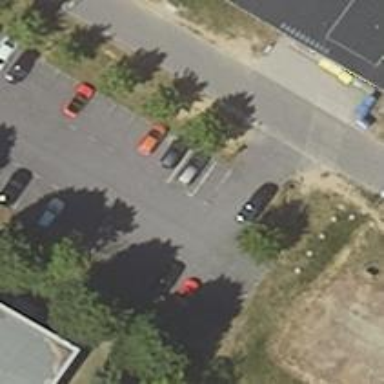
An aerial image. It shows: Parking aisle designated as service road.